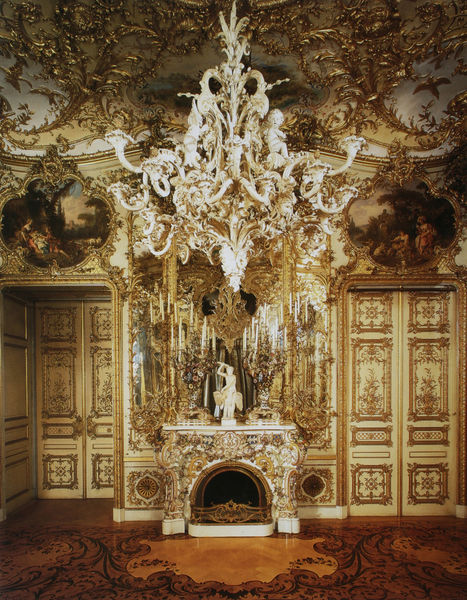
Titel: Spiegelkabinett (Der Blaue Salon) im Schloss Herrenchiemsee
Künstler: Georg Dollmann
Standort: Herrenchiemsee
Institution: Schloss Herrenchiemsee
Schlagwörter: gemälde, weiß, ausschnitt, frankreich, holz, lampe, marmor, raum, tür, zimmer, schloss, ornament, teppich, barock, innenraum, spiegel, gitter, boden, figur, gold, interieur, rokoko, kamin, keramik, skulptur, statue, türen, fußboden, parkett, rast, saal, dekoration, salon, symmetrie, ornamente, verzierung, wandgemälde, wandmalerei, flügeltür, kerzen, kronleuchter, leuchter, lüster, stuck, tor, eingang, porzellan, vergoldet, palast, idyll, wanddekor, intarsien, sims, kerzenständer, kerzenhalter, kerzenleuchter, schnörkel, verschlungen, ausgang, deckengemälde, wien, prunk, bemalung, wandbild, vergoldung, deckenmalerei, festsaal, flügeltüren, statur, freske, thronsaal, landschaften, prunksaal, innnenraum, raum in einem schloss, kamin reich verziert, 2 türen zum raum, suppraporten, überbordend, suppraporte, intersien, wnadddekor